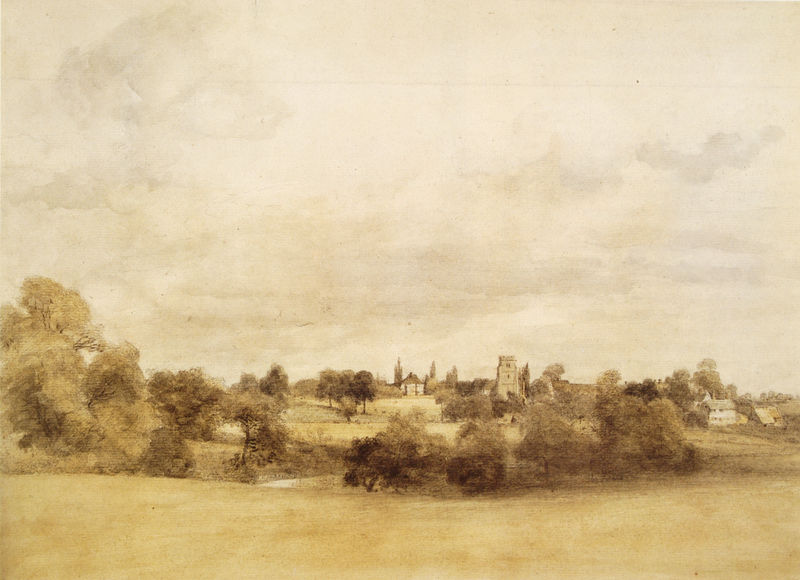
Titel: Feering Church and Parsonage
Künstler: John Constable
Standort: Manchester (New Hampshire)
Institution: Whitworth Art Gallery
Schlagwörter: baum, berg, blau, blätter, feder, gemälde, himmel, laub, wasser, weiß, wolken, aquarell, bäume, fluss, gelb, grün, kirchturm, landschaft, ocker, see, stadt, ufer, äste, braun, cafe, fenster, frankreich, grau, hell, kreide, licht, pastell, schwarz, skizze, zeichnung, dach, gebäude, gras, haus, rot, schloss, weg, wiese, wolke, beige, malerei, symbolismus, alt, barock, blass, bild, bach, ebene, einsamkeit, erde, feld, felder, ferne, horizont, häuser, hügel, mühle, natur, weide, weite, zweige, busch, büsche, flach, gebüsch, gewässer, kirche, sonne, wiesen, land, england, schön, wald, kamin, turm, turmspitze, zypressen, bewölkt, aussicht, sommer, papier, ruhe, ansicht, italien, studie, dorf, baumreihe, dunst, hellgrün, nebel, tag, monochrom, bauernhof, herbst, hütten, idylle, oliv, farblos, grisaille, sepia, böschung, romantik, olive, besch, langweilig, steppe, ortschaft, panorama, tusche, ruine, burg, dom, flussbett, bedeckt, idyll, tageslicht, leblos, wolkig, baun, koloriert, macke, kathedrale, wellig, villa, landschaftsbild, baumgruppe, malerisch, hügelig, ländlich, lanschaft, reise, anblick, tonig, gehölz, laubbäume, bauernhaus, bachlauf, hain, wäldchen, gehöft, siedlung, lesender, auen, fernblick, gelblich, goethe, khnopff, herbstlich, toskana, kronen, horizint, aquarelliert, villen, flandern, dörflich, entfernung, italine, zivilisation, unrealistisch, wolkenformation, ocka, triste, campagne, uferlandschaft, bachaue, gäume